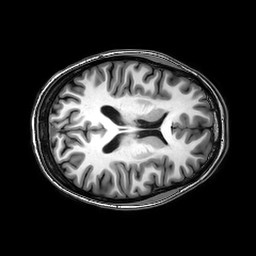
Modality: T1w
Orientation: axial
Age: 20
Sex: female
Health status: healthy
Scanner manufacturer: philips
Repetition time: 0.008334 s
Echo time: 0.00383 s